Question: I'm writing this after searching for mousewheel events in jQuery, but perhaps I'm not asking the right questions due to my lack of knowledge, and that's why I'm not finding any useful answers yet.
What I would like to achieve is a mousewheel effect that I can trigger called #scroller. I'm using the jquery mousewheel plugin by Brandon Aaron and a script that updates the top value to the next or previous .js-slide whenever I delta scroll.
FIDDLE LINK:
I created this fiddle <URL>. As you can see, it "jumps" from slide to slide, but then the content outside #scroller is not accesible anymore! I would like it to have a normal wheelmouse behaviour :S. I also have a working url where I would like to apply this effect, if you think that's of any use.
To better explain the structure and desired effect, here's an image:

I have already tried bounding my script only to '$('#scroller').mouseover(function(){ my script });' but that didn't work. The mousewheel started out ok, it switched into jumping mode ok, but it never went back to normal after leaving the div #scroller and I don't find how to reset this behaviour.
My script right now is this:
'''
jQuery(document).ready(function($) {
var slide = $('.js-slide');
var sectionHeight = $(window).height();
var slideHeight = $(slide).height();
var scrollingScreen = false;
$('#scroller').mouseover(function(){
$(slide).mousewheel(function(event, delta) {
if ( !scrollingScreen ) {
scrollingScreen = true; // prevent call
var top = $("body").scrollTop() || $("html").scrollTop();
// Chrome places overflow at body, Firefox places whacks at html...
// Finds slide headers above/below the current scroll top
var candidates = $(slide).filter(function() {
if ( delta < 0 )
return $(this).offset().top > top + (1);
else
return $(this).offset().top < top - (1);
});
// one or more slides found? Update top
if ( candidates.length > 0 ) {
if ( delta < 0 )
top = candidates.first().offset().top;
else if ( delta > 0 )
top = candidates.last().offset().top;
}
// Perform animated scroll to the right place
$("html,body").animate({ scrollTop:top }, "easeInOutQuint", function() {
scrollingScreen = false; // Release call
});
}
return false;
}); // closes mousewheel
}); // closes mouseover
});
'''
Any help or insight on how to achieve this would be greatly appreciated.
Thank you!
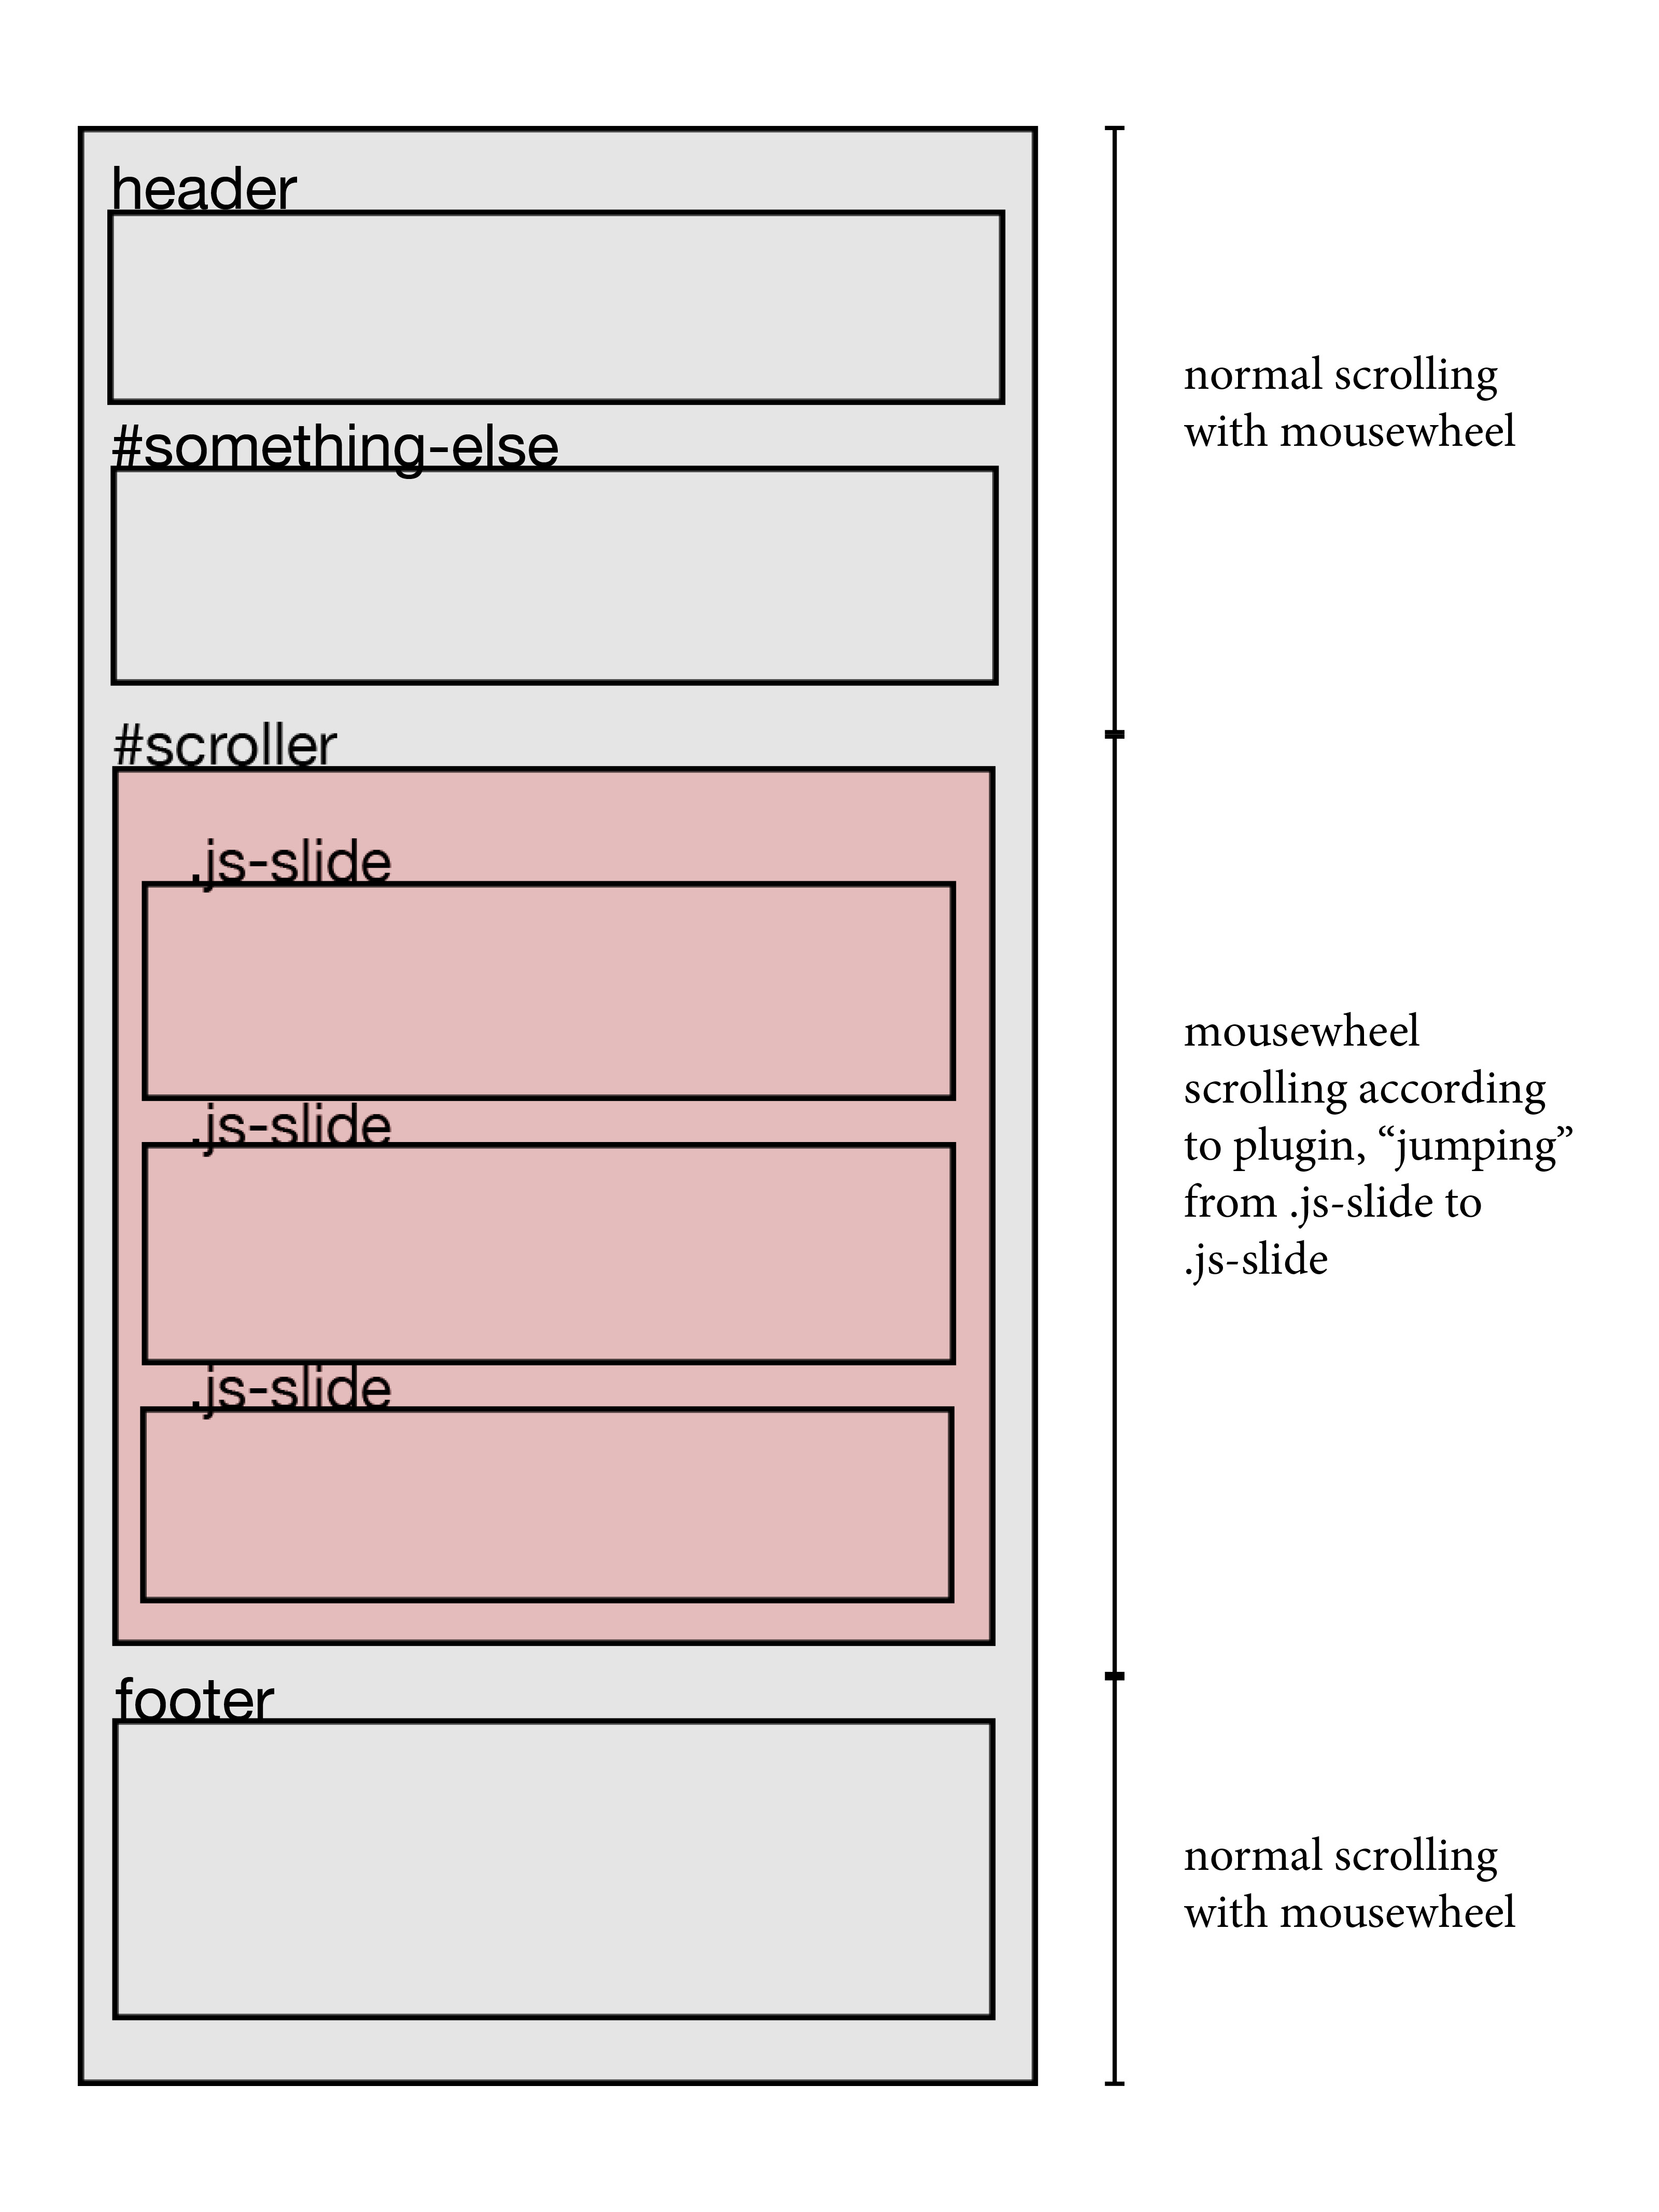
Answer: Ok. Finally I found it!! I reviewed the web where the plugin author records different mousewheel events, including deactivating all of them and reseting a normal scrolling mouse. There's where I found the use of the function , just what I wanted!
But now, as the script is not able to find further slides past de last when scrolling down, and before the first when scrolling up, it became impossible to access content before and after #scroller with the scrolling wheel. That's why I had to change a bit the script and force a jump while on the first slide or the last.
Anyway, here's the script:
'''
jQuery(document).ready(function($) {
var slide = $('#scroller .sectioncontainer');
var sectionHeight = $(window).height();
var slideHeight = slide.height();
var scrollingScreen = false;
slide.mousewheel(function(event, delta) {
if ( !scrollingScreen ) {
scrollingScreen = true; // prevent call
var top = $("body").scrollTop() || $("html").scrollTop();
// Chrome places overflow at body, Firefox places whacks at html...
// Finds slide headers above/below the current scroll top
var candidates = slide.filter(function() {
if ( delta < 0 )
return $(this).offset().top > top + (1/120);
else
return $(this).offset().top < top - (1/120);
});
// one or more slides found? Update top
if ( candidates.length > 0 ) {
if ( delta < 0 )
top = candidates.first().offset().top;
else if ( delta > 0 )
top = candidates.last().offset().top;
} else{ // no more slides found
if ( delta < 0 )
top = $("#contact").offset().top;
else if ( delta > 0 )
top = $("#about").offset().top;
}
// Perform animated scroll to the right place
$("html,body").animate({ scrollTop:top }, "easeInOutQuint", function() {
scrollingScreen = false; // Release call
});
}
return false;
});
$("#contact").unmousewheel();
$("#about").unmousewheel();
$("#div1").unmousewheel();
$("#div2").unmousewheel();
$("#div3").unmousewheel();
$("#div4").unmousewheel();
$("#div5").unmousewheel();
// . . .
//and all other divs and sections that don't use the mousewheel
});
'''
And here's the <URL>.